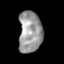
Tissue: skin
Cell type: Epithelial cells
Senescence score: 0.2714
Nuclear area (px): 933
Mean DAPI intensity: 154.584